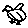
Label: bird